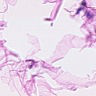
Metastatic tissue present: no